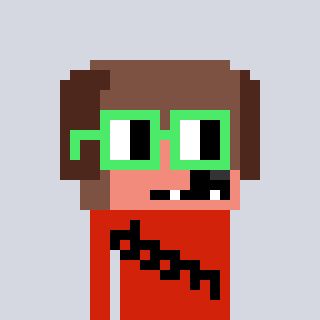
a pixel art character with square light green glasses, a dog-shaped head and a red-colored body on a cool background